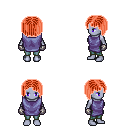
a pixel art fantasy rpg character, female body template, dark elf, purple skin, chain tabard jacket, teal pants, red pageboy hairstyle, metal gloves, four views (front, back, left, right), 2x2 character sprite sheet, small pixel art, hard edges, no anti-aliasing